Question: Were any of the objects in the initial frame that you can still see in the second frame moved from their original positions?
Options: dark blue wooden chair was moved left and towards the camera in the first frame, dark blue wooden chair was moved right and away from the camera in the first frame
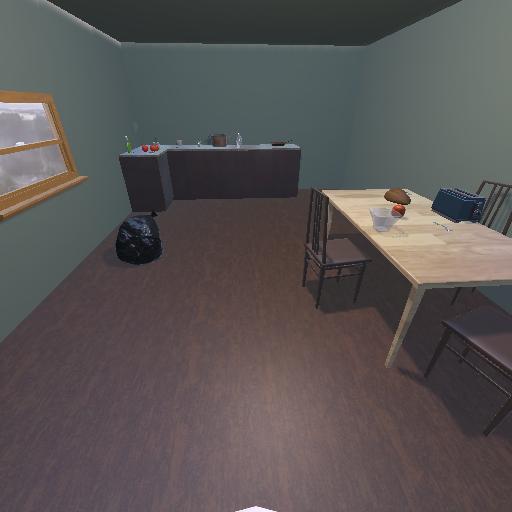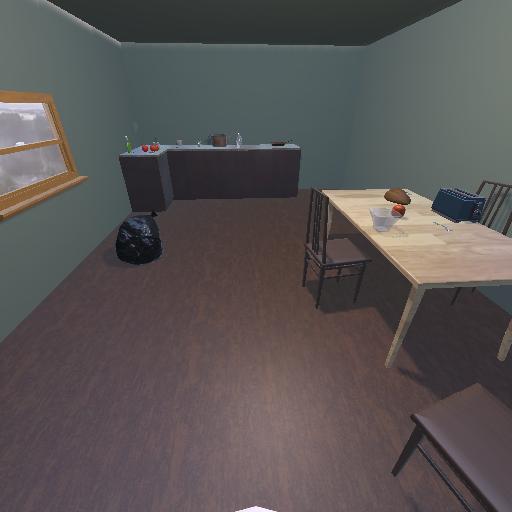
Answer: dark blue wooden chair was moved left and towards the camera in the first frame